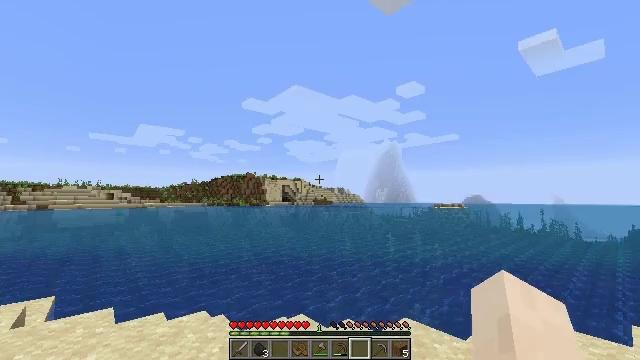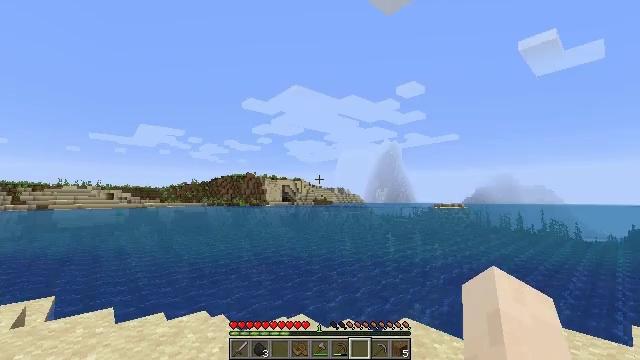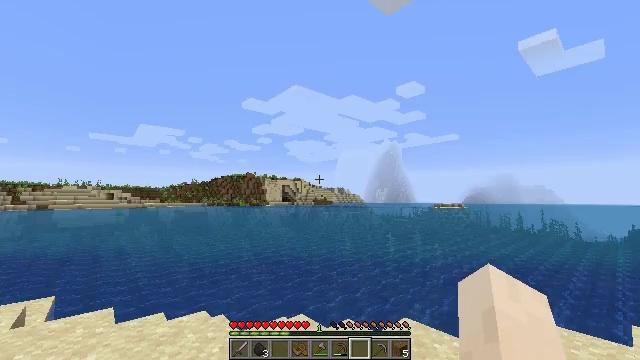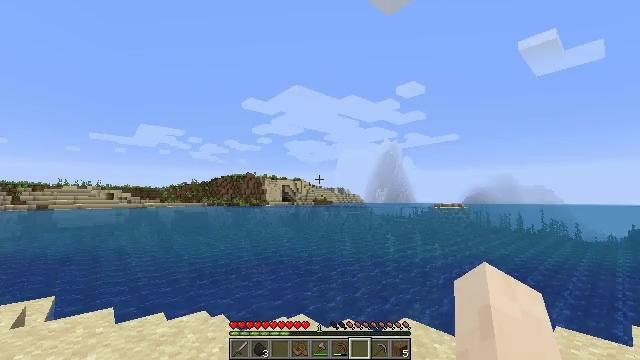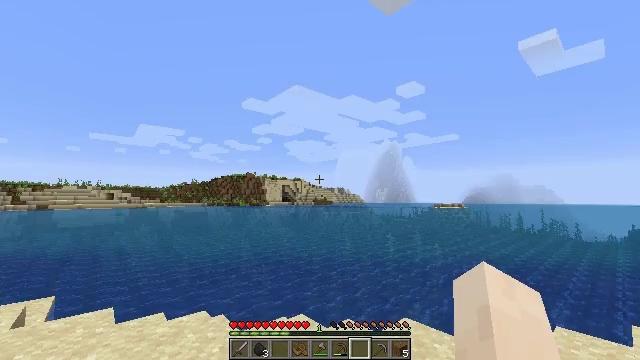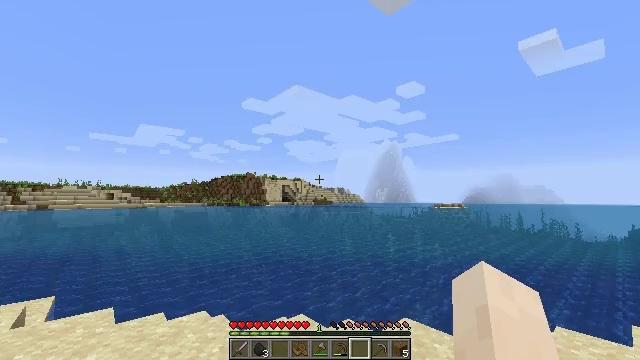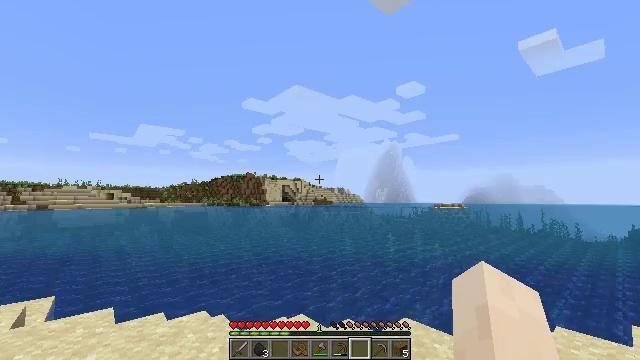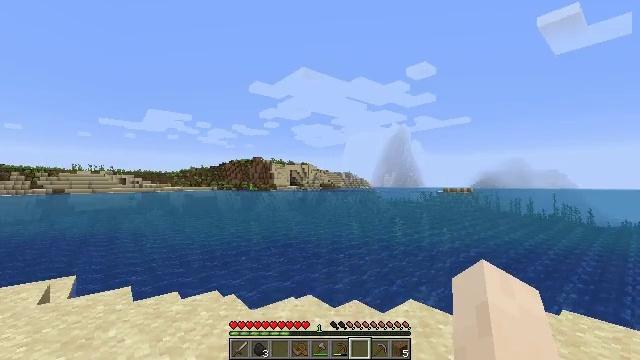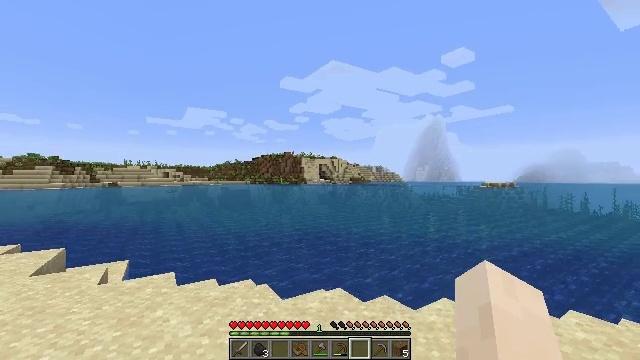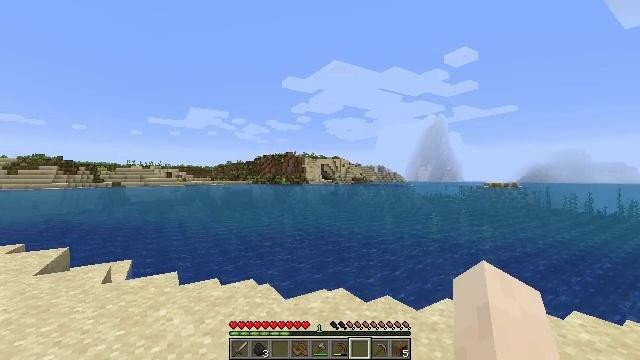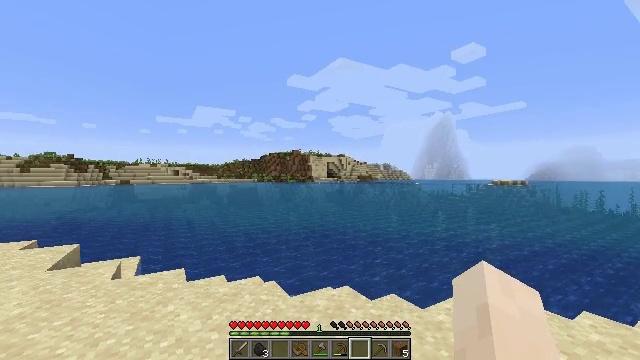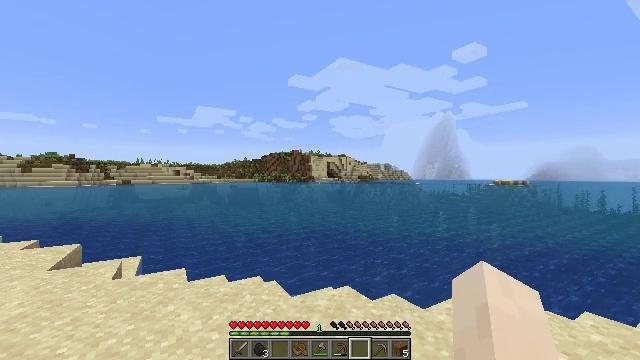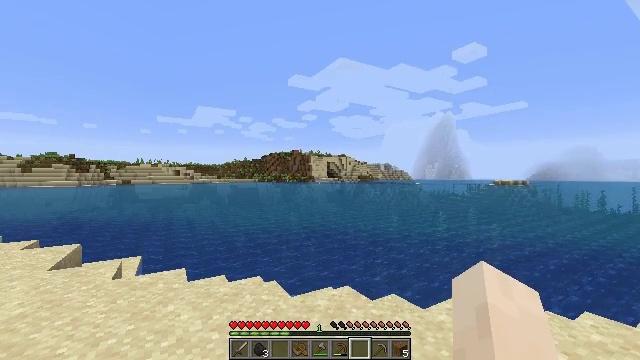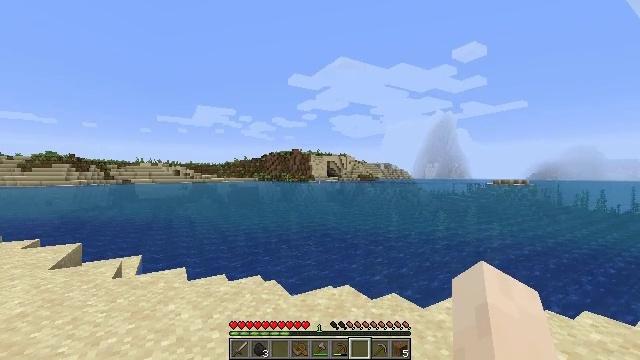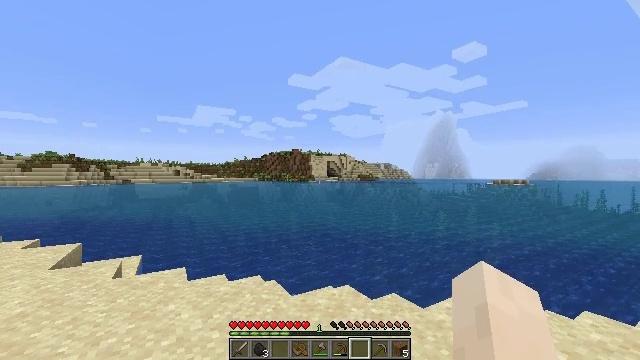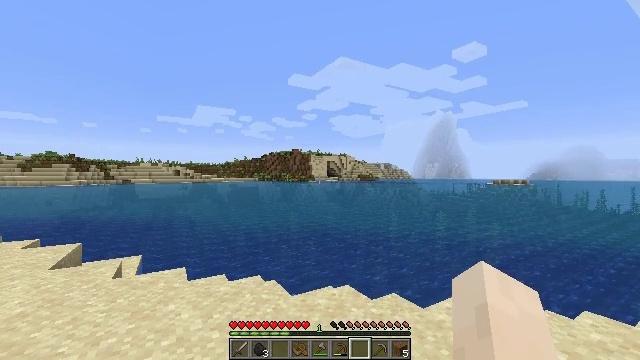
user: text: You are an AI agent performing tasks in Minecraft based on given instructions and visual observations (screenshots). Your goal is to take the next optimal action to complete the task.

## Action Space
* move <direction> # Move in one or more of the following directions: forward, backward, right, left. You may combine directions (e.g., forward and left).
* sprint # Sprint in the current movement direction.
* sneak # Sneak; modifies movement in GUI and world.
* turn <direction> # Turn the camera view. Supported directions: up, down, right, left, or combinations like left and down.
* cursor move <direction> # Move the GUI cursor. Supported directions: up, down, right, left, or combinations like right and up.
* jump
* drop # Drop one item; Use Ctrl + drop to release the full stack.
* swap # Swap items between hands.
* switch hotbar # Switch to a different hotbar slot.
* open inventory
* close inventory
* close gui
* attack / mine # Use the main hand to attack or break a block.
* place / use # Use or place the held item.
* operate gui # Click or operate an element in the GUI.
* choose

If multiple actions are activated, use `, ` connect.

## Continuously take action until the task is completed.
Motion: motion action
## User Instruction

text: Craft a cooked salmon using a furnace.
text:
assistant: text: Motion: no_op
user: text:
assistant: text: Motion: no_op
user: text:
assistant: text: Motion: no_op
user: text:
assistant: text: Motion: no_op
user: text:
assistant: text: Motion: no_op
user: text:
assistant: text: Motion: no_op
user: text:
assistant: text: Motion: turn left and down
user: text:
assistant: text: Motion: turn left and down
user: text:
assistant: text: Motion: no_op
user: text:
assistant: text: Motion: turn left
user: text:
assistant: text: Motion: no_op
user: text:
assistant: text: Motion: no_op
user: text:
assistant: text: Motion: no_op
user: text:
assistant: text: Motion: no_op
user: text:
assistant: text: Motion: no_op
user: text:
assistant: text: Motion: no_op
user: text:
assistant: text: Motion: no_op
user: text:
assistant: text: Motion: no_op
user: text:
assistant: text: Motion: no_op
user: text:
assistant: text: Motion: no_op
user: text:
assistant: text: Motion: no_op
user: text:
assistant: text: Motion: no_op
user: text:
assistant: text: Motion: move forward
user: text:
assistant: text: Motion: move forward
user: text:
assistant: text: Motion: move forward
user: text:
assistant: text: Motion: move forward
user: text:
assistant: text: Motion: move forward
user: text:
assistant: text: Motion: move forward
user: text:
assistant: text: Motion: move forward
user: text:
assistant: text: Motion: no_op